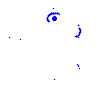
Particle: pion